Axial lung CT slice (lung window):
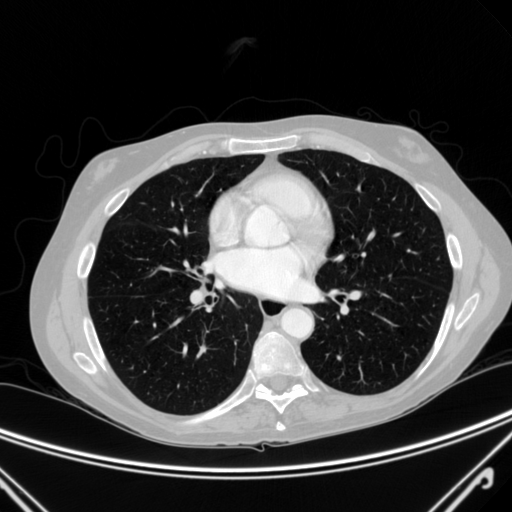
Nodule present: no